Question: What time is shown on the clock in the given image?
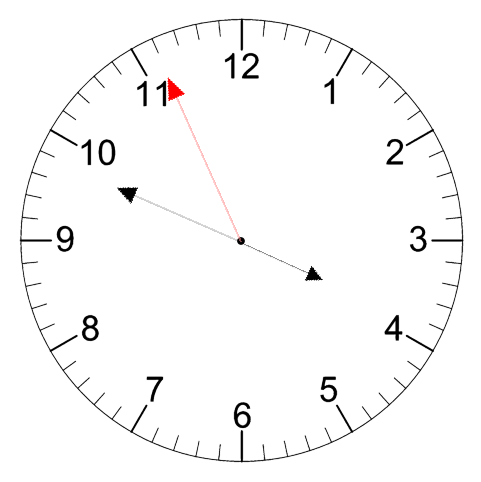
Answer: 03:48:56